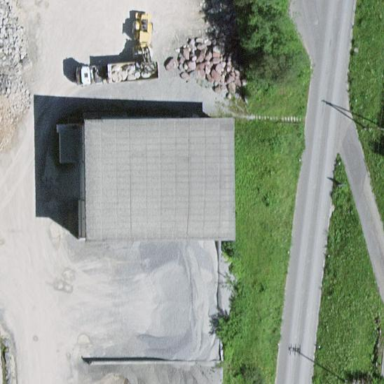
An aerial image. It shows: Industrial building.